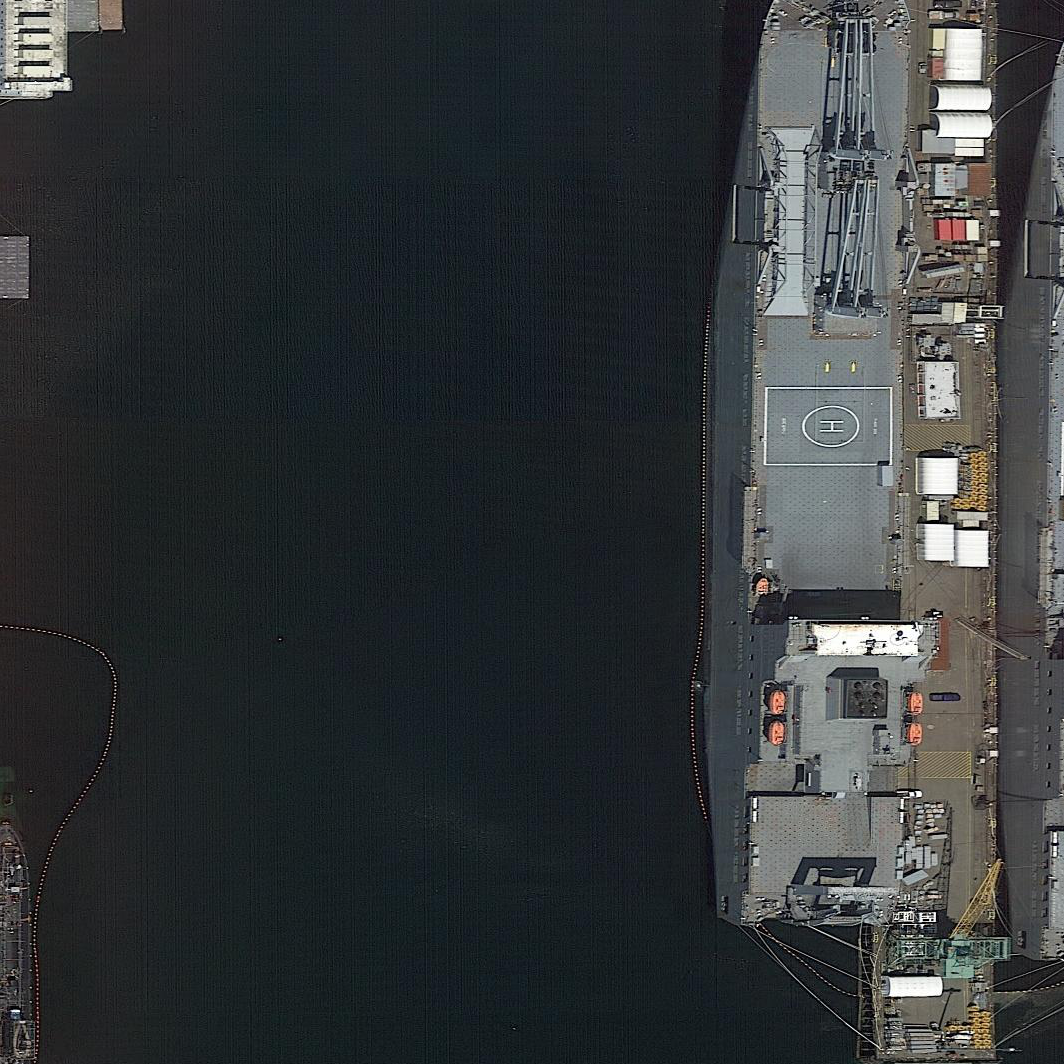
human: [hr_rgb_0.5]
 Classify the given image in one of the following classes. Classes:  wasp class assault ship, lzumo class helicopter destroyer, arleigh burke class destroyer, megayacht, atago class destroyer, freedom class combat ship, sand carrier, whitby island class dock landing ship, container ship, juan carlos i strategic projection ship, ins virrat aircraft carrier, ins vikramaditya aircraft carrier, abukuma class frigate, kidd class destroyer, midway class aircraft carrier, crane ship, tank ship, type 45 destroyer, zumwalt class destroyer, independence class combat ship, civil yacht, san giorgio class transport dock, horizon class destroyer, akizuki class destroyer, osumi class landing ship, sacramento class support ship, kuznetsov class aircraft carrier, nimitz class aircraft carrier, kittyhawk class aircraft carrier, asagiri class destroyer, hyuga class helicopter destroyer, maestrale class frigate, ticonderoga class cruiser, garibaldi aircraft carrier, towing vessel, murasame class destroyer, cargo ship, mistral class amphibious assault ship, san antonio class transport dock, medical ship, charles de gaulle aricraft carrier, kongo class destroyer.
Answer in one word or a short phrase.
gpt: Crane ship